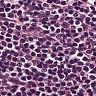
Metastatic tissue present: no